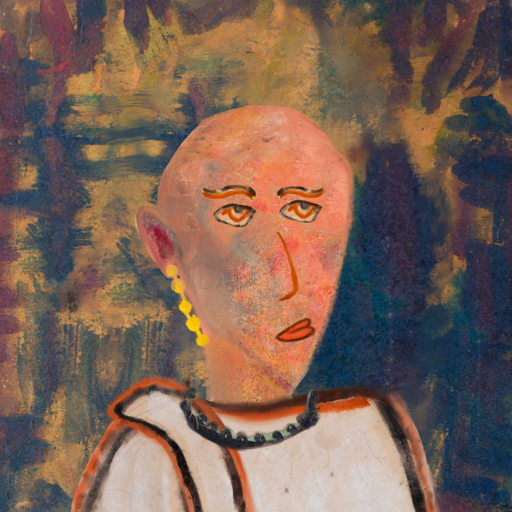
Background: InTheSun, Head And Neck Side: Irani, Face Side: Experience, Bust: Roy_Bahadur, Hair Side: Blank, Head Accessory: Blank, Second Necklace: Blank, Necklace: Childish, Baby: Blank